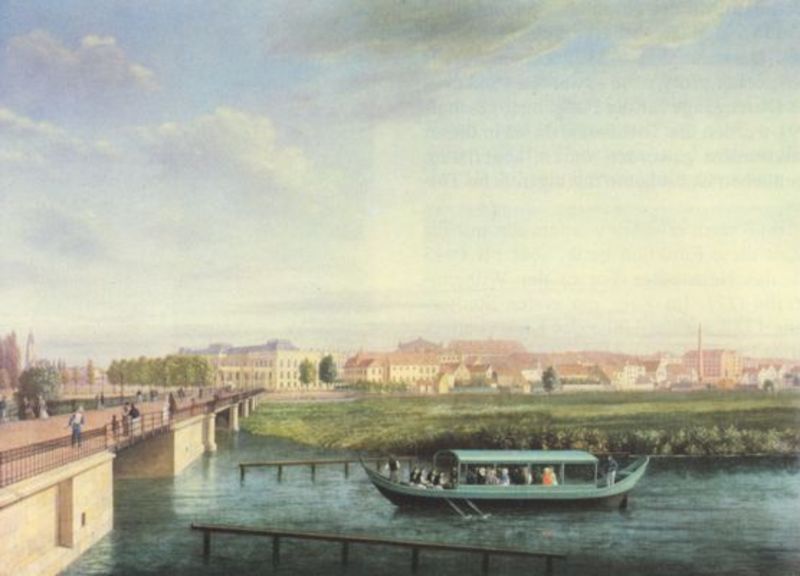
Titel: Potsdam, Lange Brücke mit Blick auf die Stadt
Künstler: Wilhelm Barth
Standort: Potsdam
Institution: Stiftung Preußische Schlösser und Gärten Berlin-Brandenburg,Gemäldesammlung
Schlagwörter: baum, blau, gemälde, himmel, mann, schatten, wasser, wolken, aquarell, bäume, fluss, frauen, gelb, grün, kirchturm, landschaft, menschen, stadt, ufer, braun, bunt, fenster, frau, hell, hintergrund, licht, männer, strasse, weiss, dach, gras, haus, rasen, rot, schloss, weg, wiese, zaun, beige, malerei, architektur, stein, bild, ferne, horizont, häuser, strauch, weite, brücke, brüstung, busch, büsche, gewässer, kanal, kirche, sonne, sträucher, kind, personen, boot, boote, kahn, kamin, kinder, paddel, ruder, schornstein, turm, hellblau, farbig, schiff, schiffe, wellen, ansicht, italien, man, ort, passanten, vedute, zug, dorf, dächer, mauer, tag, ausflug, fabrik, cremefarben, figuren, romantik, strom, wellenbrecher, wetter, ruderboot, rudern, geländer, grun, kräuseln, ortschaft, stadtansicht, lichtstrahl, kirch, steinbrücke, sonntag, biedermeier, fluchtpunkt, sonnenschein, obelisk, flussfahrt, fähre, breit, fahrt, regatte, goldener schnitt, bauwerke, bootsfahrt, durchfahrt, gebaude, potsdam, touristen, gondel, großstadt, schleuse, unterführung, lange brücke, bootspartie, geöländer, landpartoe, brucke, 19. jahrhundert